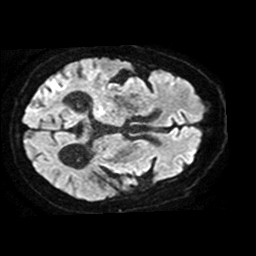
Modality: TRACE
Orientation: axial
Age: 61
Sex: female
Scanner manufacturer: philips
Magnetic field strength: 1.5 T
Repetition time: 3.689 s
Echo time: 0.09411 s